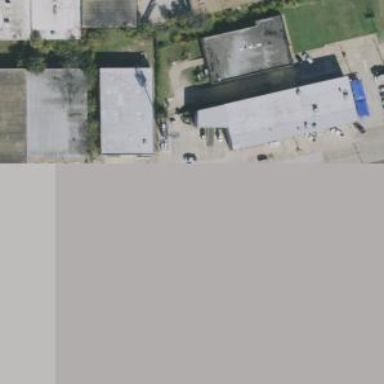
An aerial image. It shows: Warehouse.